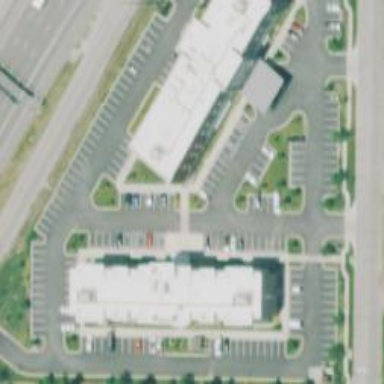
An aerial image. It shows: Parking space is available.